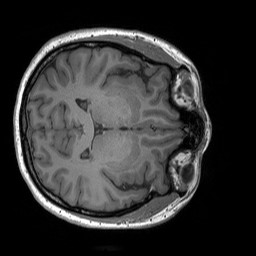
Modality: T1w
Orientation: axial
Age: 30
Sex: female
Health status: healthy
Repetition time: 1.9 s
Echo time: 0.00252 s